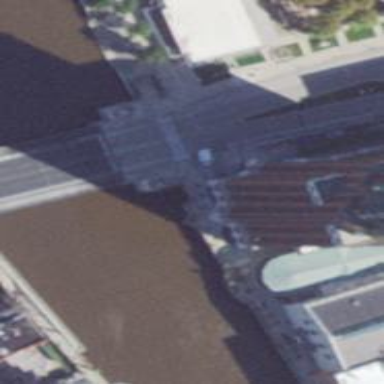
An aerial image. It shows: Secondary road with asphalt surface crossing over bascule movable bridge.